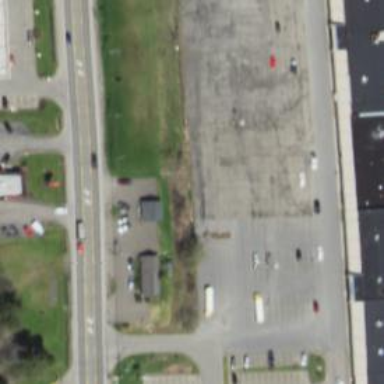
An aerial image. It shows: Parking area with surface.